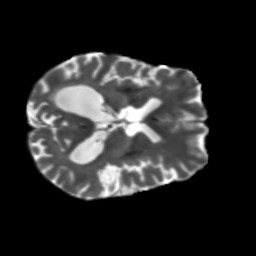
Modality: T2w
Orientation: axial
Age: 75
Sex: male
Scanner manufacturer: siemens
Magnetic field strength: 3 T
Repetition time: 5.25 s
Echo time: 0.08 s